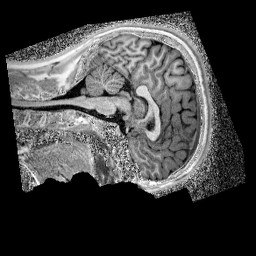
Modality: UNIT1_denoised
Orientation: sagittal
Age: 13
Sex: male
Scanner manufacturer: siemens
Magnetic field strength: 3 T
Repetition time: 4 s
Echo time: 0.00299 s